Question: I would like to add and delete fields dynamically in a form as following:

here is my code:
JQuery
'''
$('#addFeild').click(function(){
$('#divTest').append("<div> <input name='titres' type='text'/> <a href='#' id='close_box'>x</a> </div>");
});
$('#close_box').click(function(){
$(this).parent().remove();
});
'''
Jsp:
'''
<html:form action="/test.do">
<div id="divTest">
</div>
<a href="#" id="addFeild">+</a>
<html:submit property="submit" value="Submit"/>
</html:form>
'''
I used <URL> example but it doesn't work!!
Any help is appreciated :)
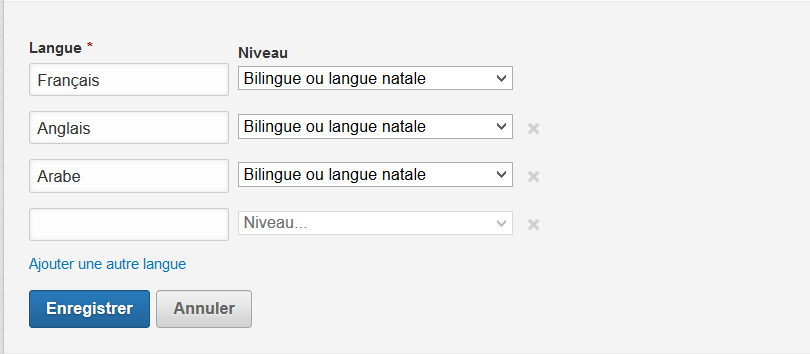
Answer: This is called 'event delegation' issues, whenever an event is bound to a dynamically generated element then that event needs to be delegated to the closest static parent like:
'''
$('#divTest').on('click', '#close_box', function(){
$(this).parent().remove();
});
'''
and instead of '.parent()' you can use '.closest()' too:
'''
$(this).closest('div').remove();
'''
---
The syntax of 'event delegation' is like:
'''
$(staticparent).on(event, selector, callback);
'''
---
## Note:
if you are not delegating to closest static parent then you don't need to have to put the bound event in 'doc ready' block.
As this answer is suggesting to use the closest static parent then .
so try this:
'''
$(function(){ // doc ready
$('#divTest').on('click', '#close_box', function(){
$(this).parent().remove();
});
}); // doc ready ends
'''